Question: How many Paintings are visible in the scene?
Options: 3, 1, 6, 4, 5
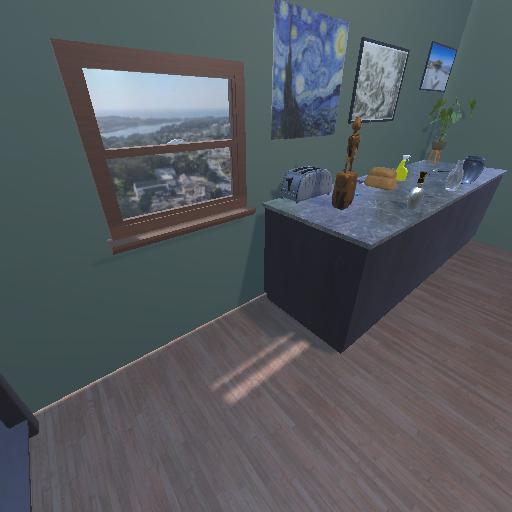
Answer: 3